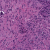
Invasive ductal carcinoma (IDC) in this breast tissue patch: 1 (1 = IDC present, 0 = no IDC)